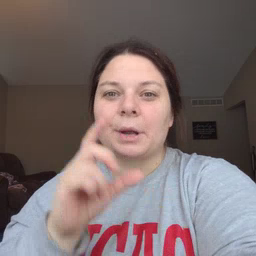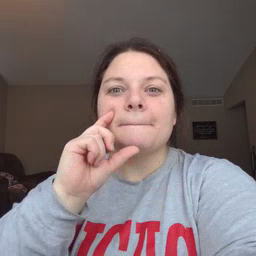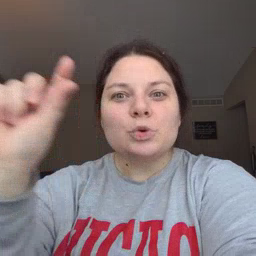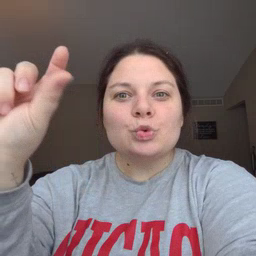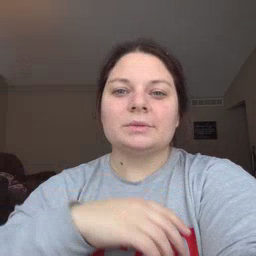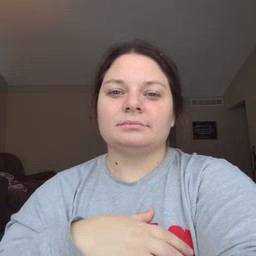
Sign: moon